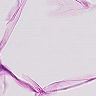
Metastatic tissue present: no